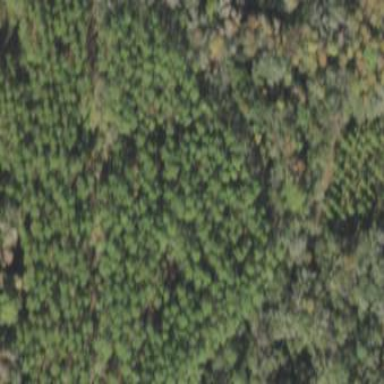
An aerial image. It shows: Forest with needle-leaved trees.